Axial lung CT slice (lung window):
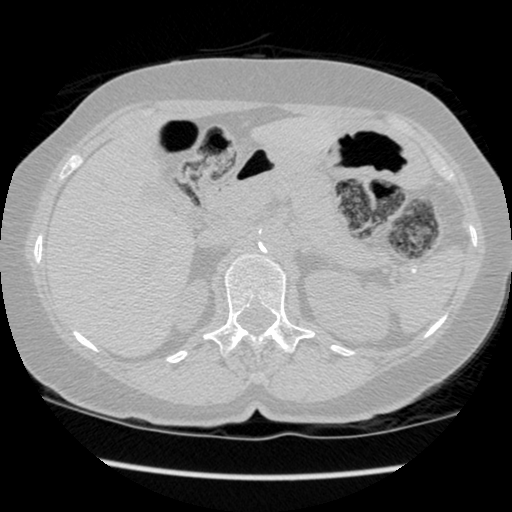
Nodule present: no